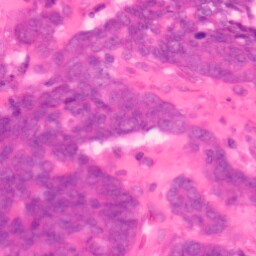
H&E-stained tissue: Colon